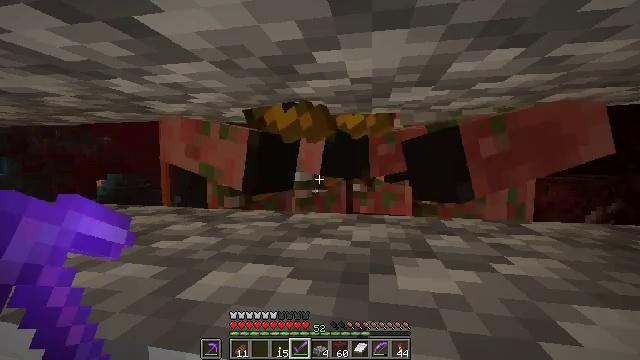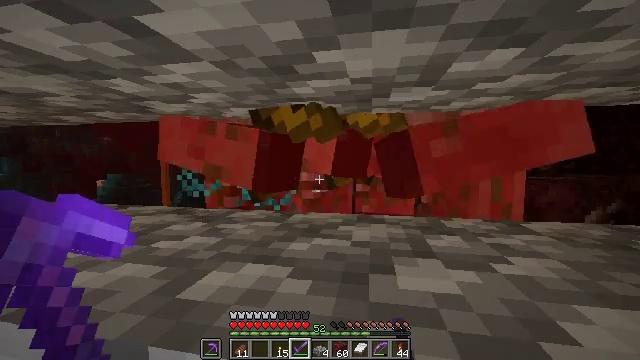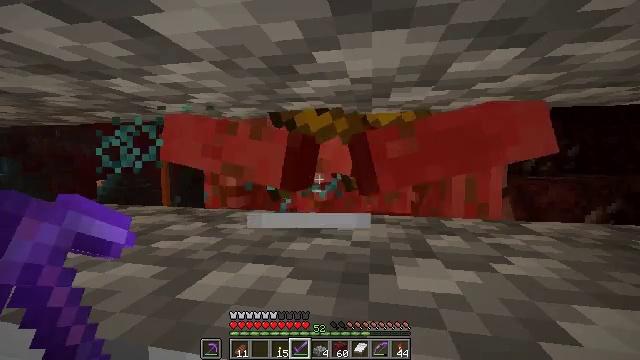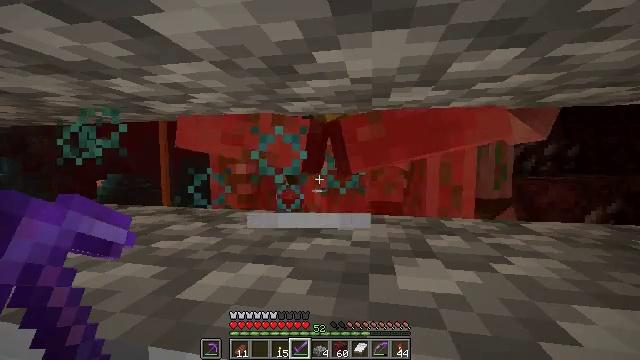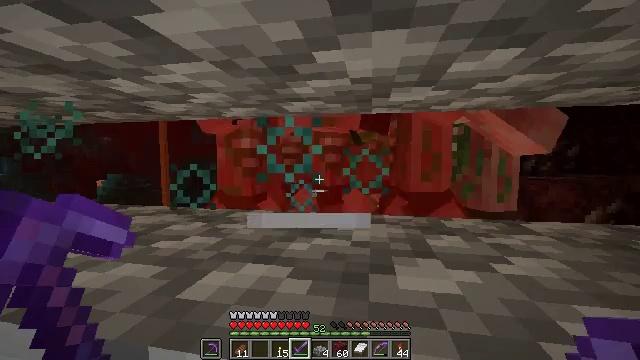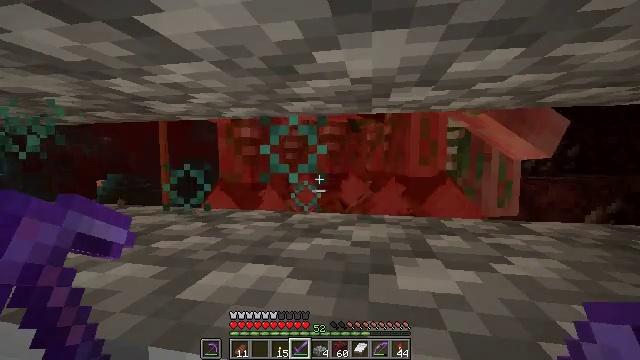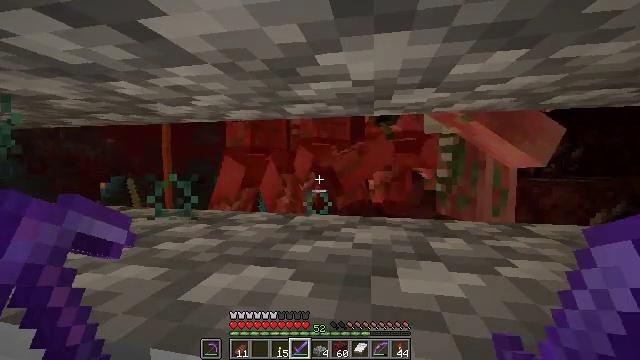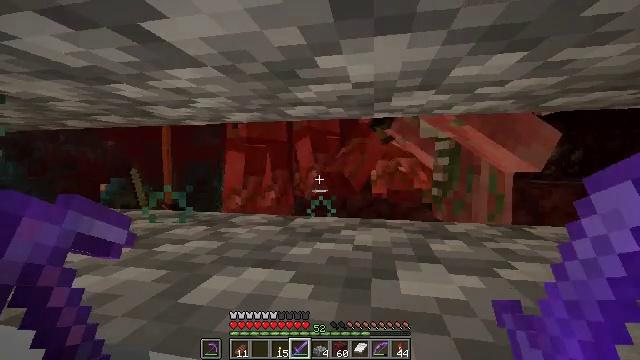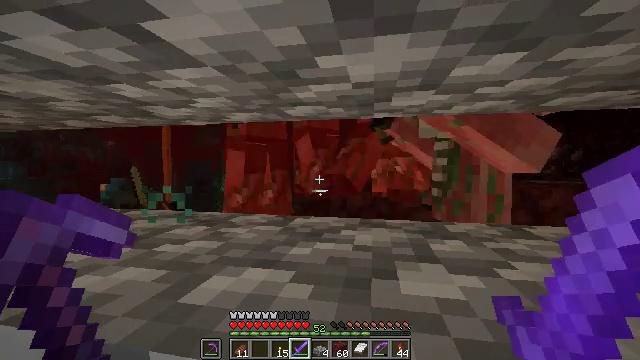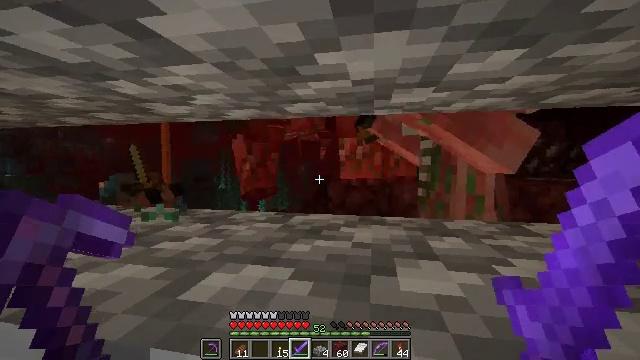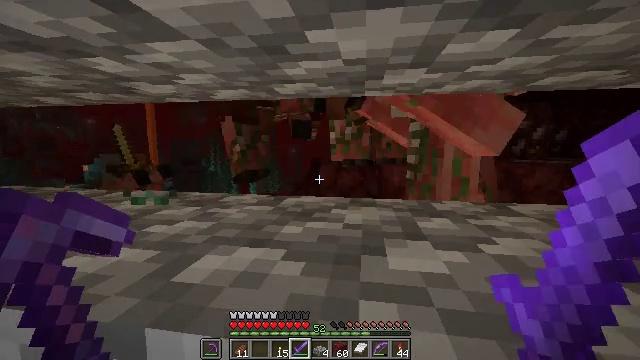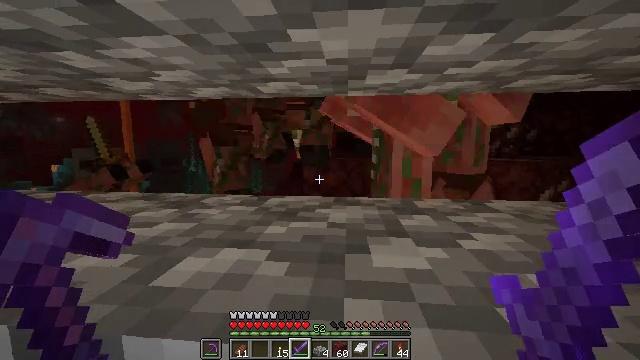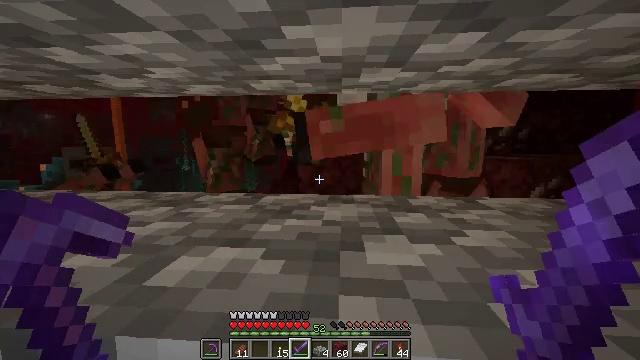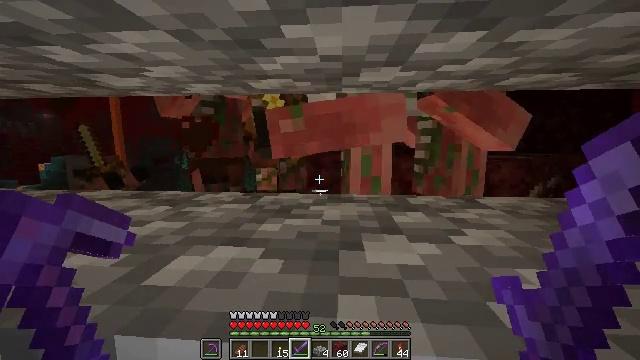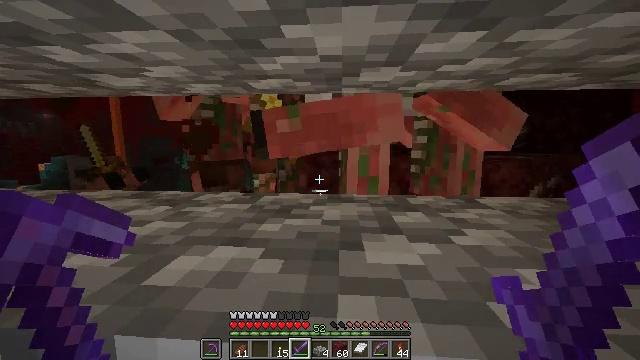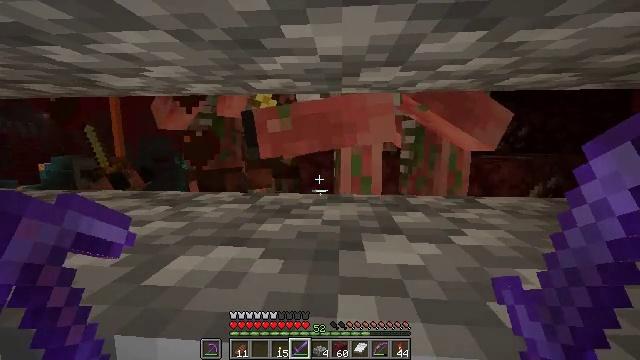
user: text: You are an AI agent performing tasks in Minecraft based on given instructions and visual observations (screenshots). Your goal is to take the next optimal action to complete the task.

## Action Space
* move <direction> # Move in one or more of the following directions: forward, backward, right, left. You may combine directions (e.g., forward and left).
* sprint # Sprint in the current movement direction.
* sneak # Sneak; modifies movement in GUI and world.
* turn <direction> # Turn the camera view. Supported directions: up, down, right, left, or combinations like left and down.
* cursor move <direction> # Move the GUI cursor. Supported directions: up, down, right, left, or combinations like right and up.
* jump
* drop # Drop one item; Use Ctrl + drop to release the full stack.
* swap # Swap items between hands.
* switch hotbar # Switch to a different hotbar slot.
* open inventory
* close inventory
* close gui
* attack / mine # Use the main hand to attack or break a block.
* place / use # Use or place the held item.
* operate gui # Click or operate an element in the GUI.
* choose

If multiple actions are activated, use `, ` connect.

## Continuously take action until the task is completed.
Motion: motion action
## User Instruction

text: Combat the zombified piglin.
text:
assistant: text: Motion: no_op
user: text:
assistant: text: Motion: no_op
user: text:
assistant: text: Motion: no_op
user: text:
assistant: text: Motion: no_op
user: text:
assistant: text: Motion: no_op
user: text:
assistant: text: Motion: no_op
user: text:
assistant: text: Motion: no_op
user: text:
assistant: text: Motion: no_op
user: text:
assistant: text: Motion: no_op
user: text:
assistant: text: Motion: turn right and down
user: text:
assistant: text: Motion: turn right
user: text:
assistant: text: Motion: turn right
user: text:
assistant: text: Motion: no_op
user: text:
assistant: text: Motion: no_op
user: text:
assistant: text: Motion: no_op
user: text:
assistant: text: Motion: no_op
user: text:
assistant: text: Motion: no_op
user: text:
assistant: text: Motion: no_op
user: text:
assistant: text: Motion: no_op
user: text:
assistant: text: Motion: turn left
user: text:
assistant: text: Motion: no_op
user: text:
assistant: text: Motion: no_op
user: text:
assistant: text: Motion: no_op
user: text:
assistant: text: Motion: no_op
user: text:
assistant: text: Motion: no_op
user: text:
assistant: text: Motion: no_op
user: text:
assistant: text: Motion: no_op
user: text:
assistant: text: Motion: no_op
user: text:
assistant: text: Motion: no_op
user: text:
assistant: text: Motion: no_op